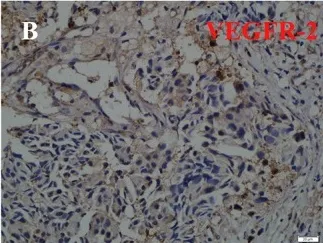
Immunohistochemical staining of VEGFR-1, VEGFR-2, PDGFR, and c-kit. VEGFR-2.
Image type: pathology (immunostaining)